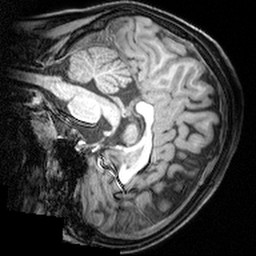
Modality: T1w
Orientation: sagittal
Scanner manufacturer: siemens
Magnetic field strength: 3 T
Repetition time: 1.9 s
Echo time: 0.00397 s